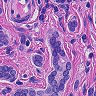
Metastatic tissue present: yes